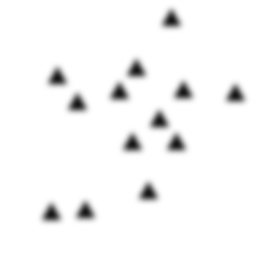
Squares: 0
Triangles: 13
Stars: 0
Total shapes: 13